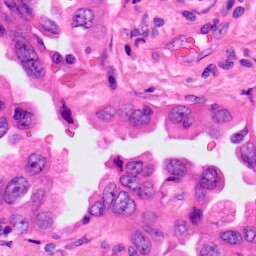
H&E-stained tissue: Lung